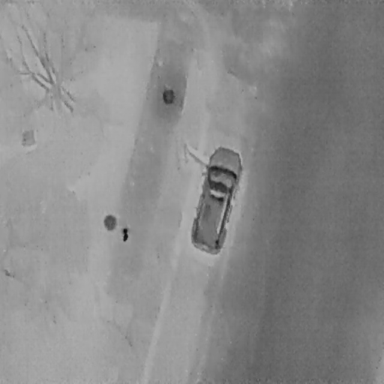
There are two objects shown in the infrared image, including a Car, and a Person.